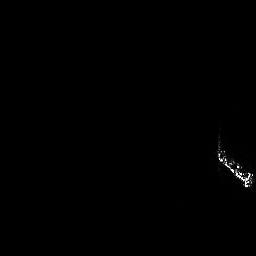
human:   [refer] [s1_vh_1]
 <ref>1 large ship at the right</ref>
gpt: <box>[[83, 54, 98, 73, 0]]</box>